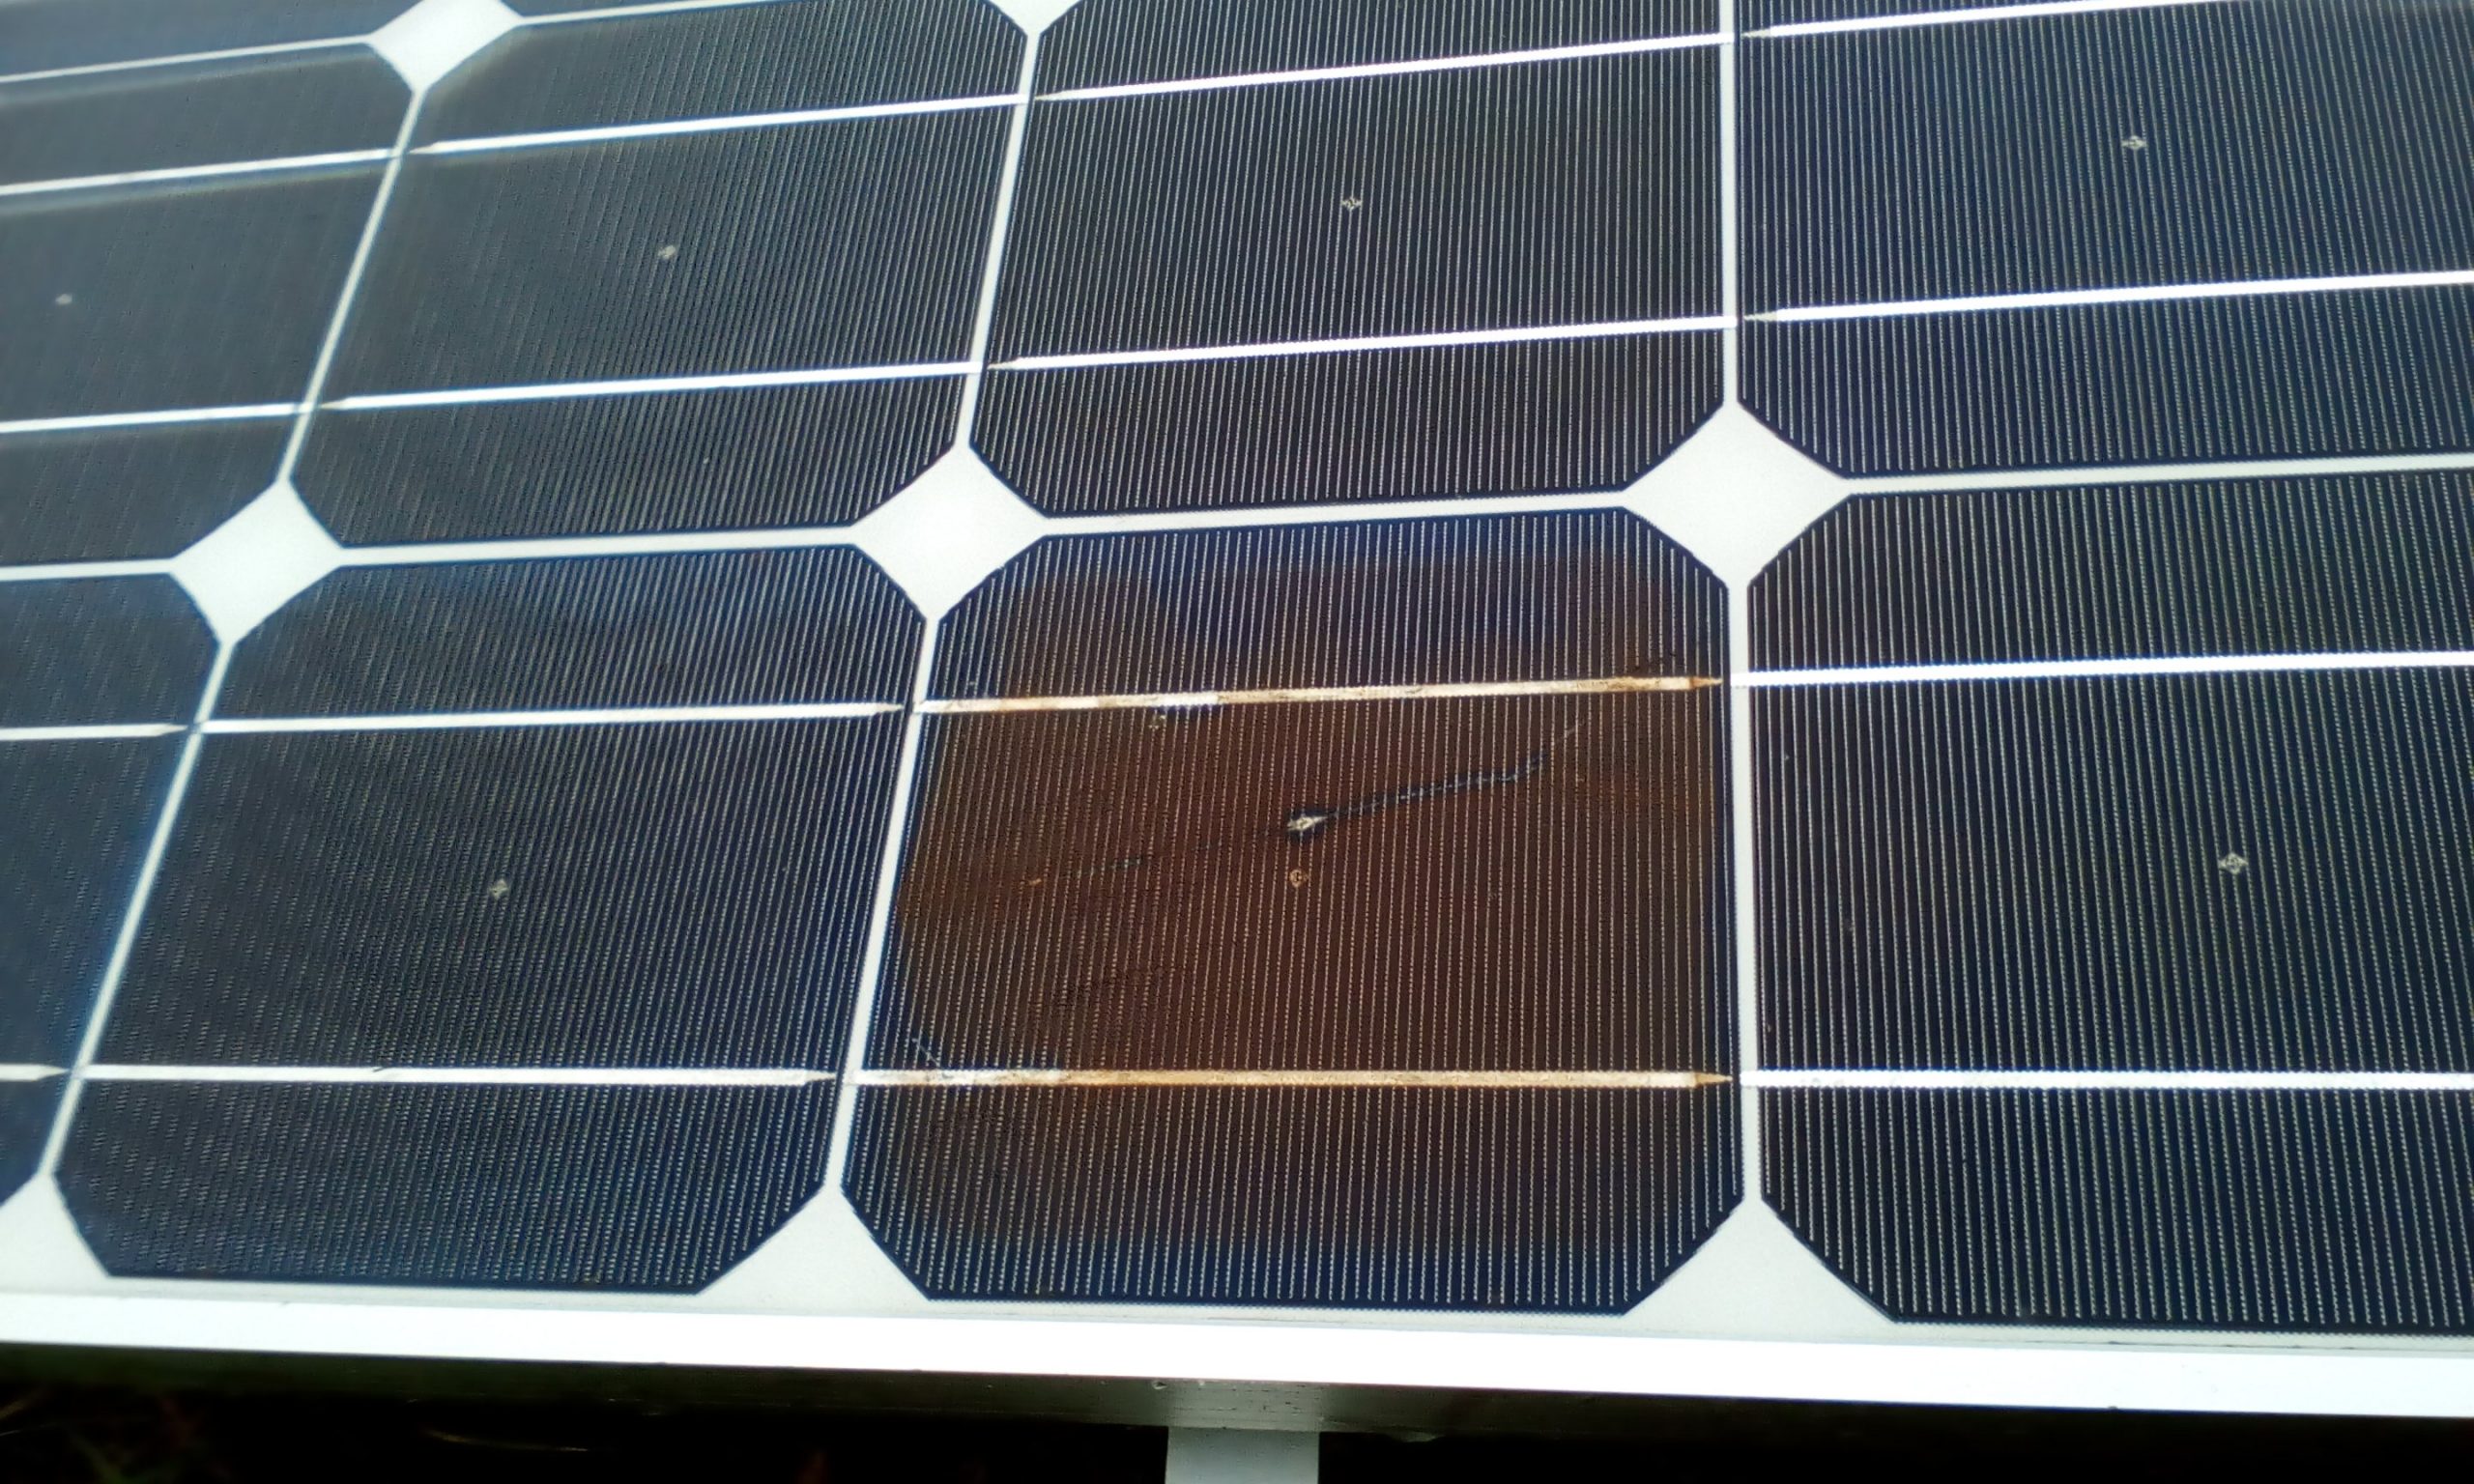
Label: Electrical-damage